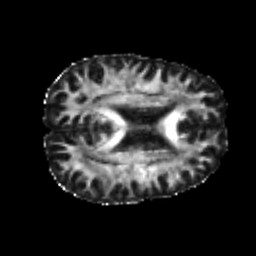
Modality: FA
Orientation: axial
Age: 21
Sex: male
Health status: healthy
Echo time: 0.074 s